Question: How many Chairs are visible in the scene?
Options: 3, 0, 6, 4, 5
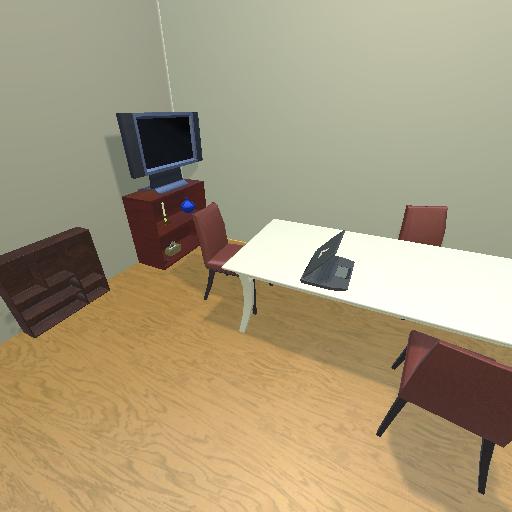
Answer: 3